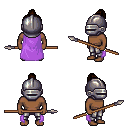
a pixel art fantasy rpg character, male body template, human, dark skin, lavender cape, metal pants, brown short topknot hairstyle, metal helm, spear, four views (front, back, left, right), 2x2 character sprite sheet, small pixel art, hard edges, no anti-aliasing